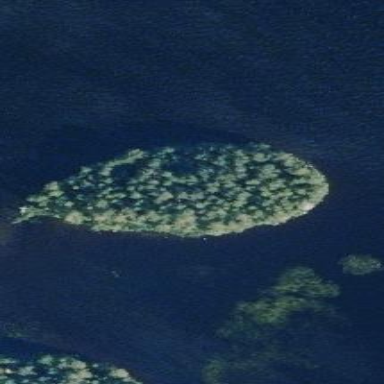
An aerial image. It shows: Image showing island.